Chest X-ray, PA view. Patient: 61 years old, sex M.
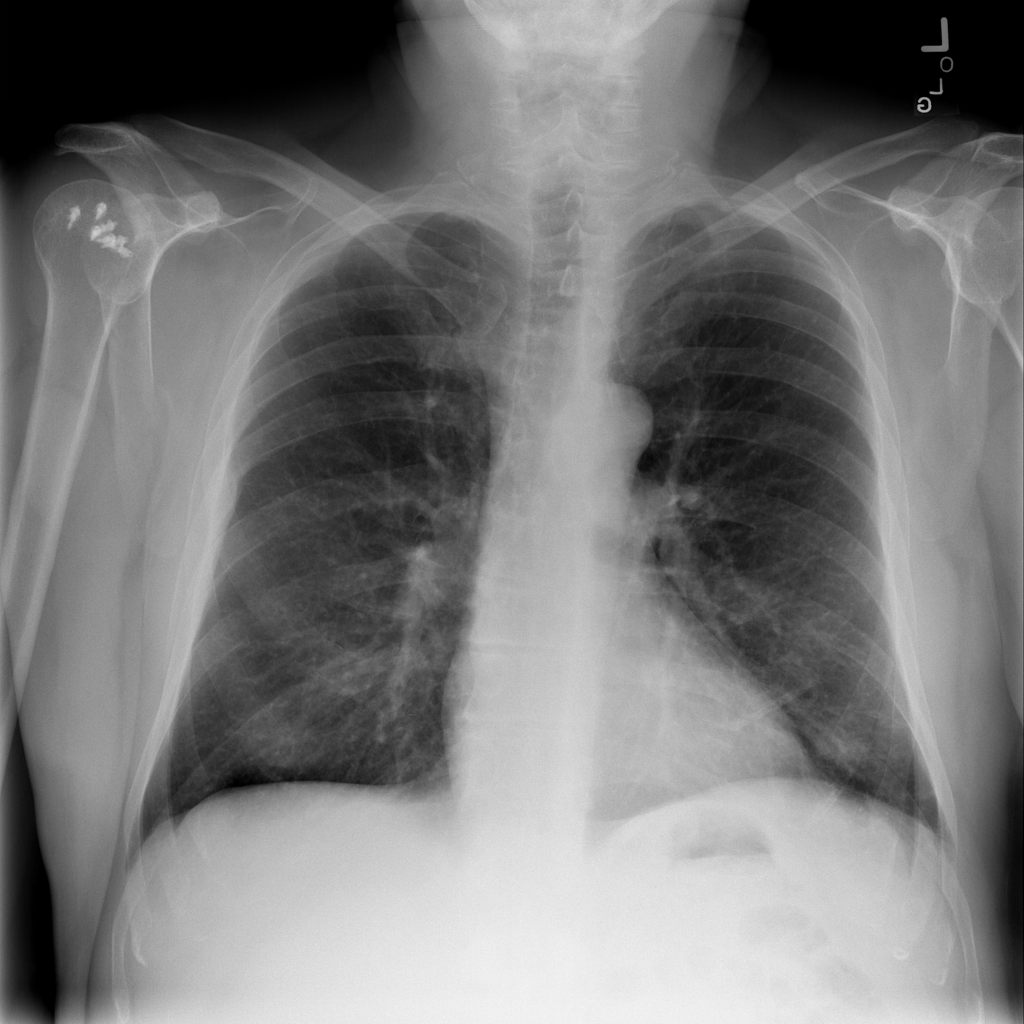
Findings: No Finding